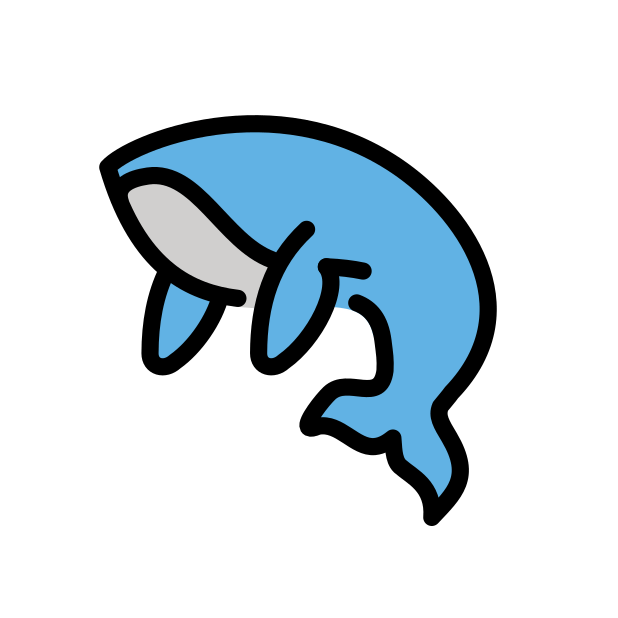
Emoji: 🐋
Name: whale
Unicode: 0x1f40b